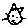
Label: cat